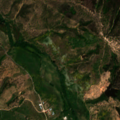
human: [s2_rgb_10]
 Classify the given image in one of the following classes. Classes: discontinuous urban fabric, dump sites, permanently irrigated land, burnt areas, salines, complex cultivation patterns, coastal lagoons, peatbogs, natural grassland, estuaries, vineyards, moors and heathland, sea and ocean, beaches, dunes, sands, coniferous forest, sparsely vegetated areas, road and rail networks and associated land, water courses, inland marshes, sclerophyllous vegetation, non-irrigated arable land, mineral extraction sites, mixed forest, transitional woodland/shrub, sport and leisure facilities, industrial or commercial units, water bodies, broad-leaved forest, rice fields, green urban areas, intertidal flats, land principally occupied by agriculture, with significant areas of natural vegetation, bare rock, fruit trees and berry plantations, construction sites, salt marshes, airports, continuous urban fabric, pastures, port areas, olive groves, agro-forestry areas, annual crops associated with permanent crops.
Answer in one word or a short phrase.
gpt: non-irrigated arable land, agro-forestry areas, coniferous forest, transitional woodland/shrub